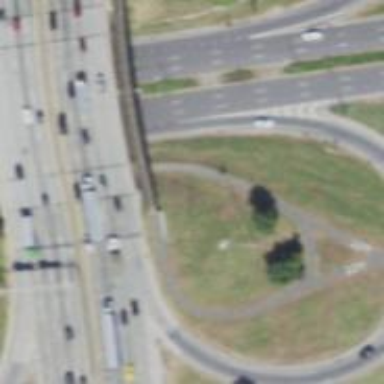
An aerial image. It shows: Covered cycleway tunnel.